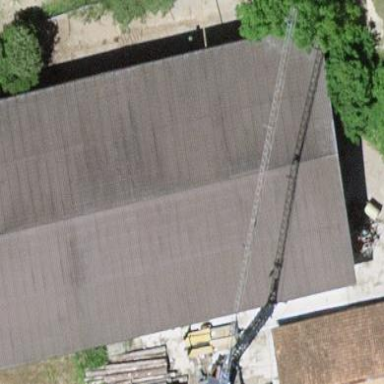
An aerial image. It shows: Barn.